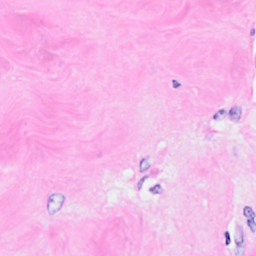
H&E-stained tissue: Breast